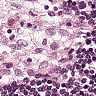
Metastatic tissue present: no